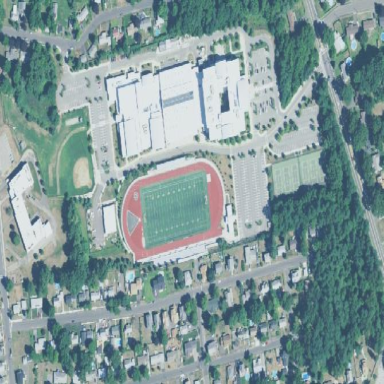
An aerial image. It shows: School.